Question: I am using CakePhp _serialize method to make a web service and show the data in JSON format.I used the .json extension at the end of the URL to show this data.Now i want to show this data in table.Output image is attached.Is this possible then how i can do it?
Thanks

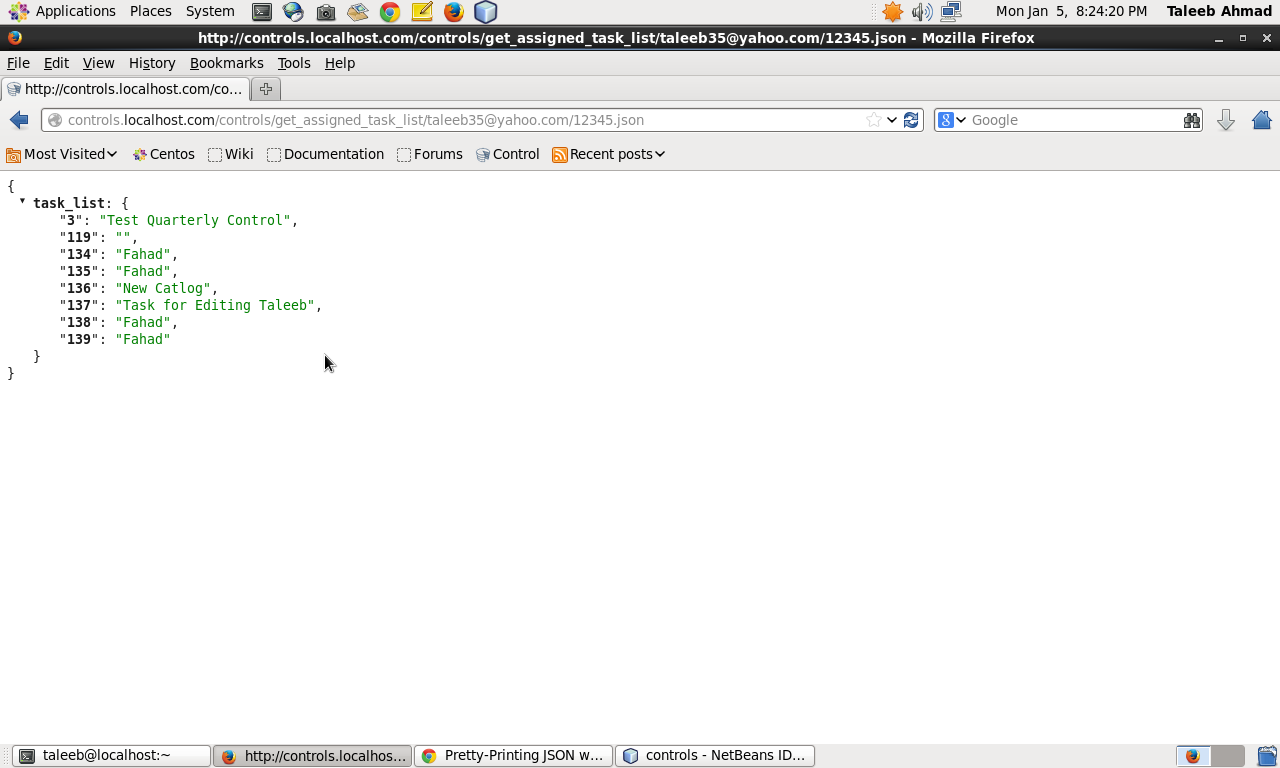
Answer: The format is a bit odd. I would prefer something like: '"task_list": [ .... ]'; iterating over objects is always a bit tedious.
Here is the jQuery code:
'''
var data = ...;
var items = data["task_list"];
var table = $('<table/>');
table.appendTo($('body'));
$.each(items, function(id, value) {
var tr = $('<tr/>');
table.append(tr);
$('<td/>').text(id).appendTo(tr);
$('<td/>').text(value).appendTo(tr);
});
'''